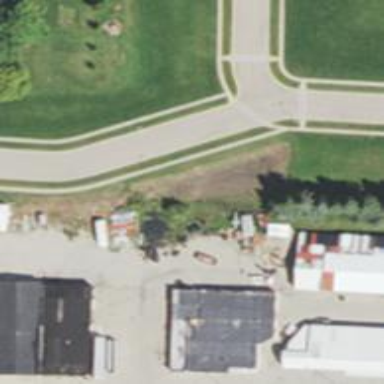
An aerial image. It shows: Alleyway designated as service road.